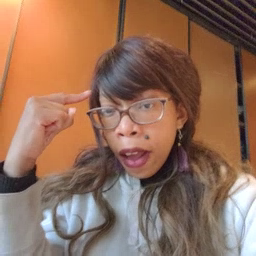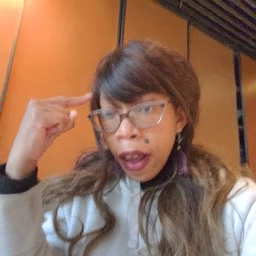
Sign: black